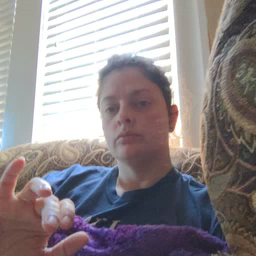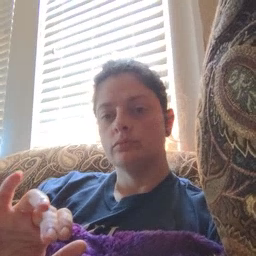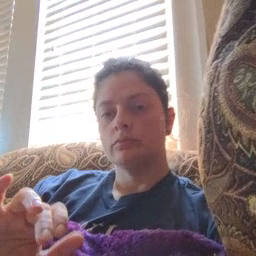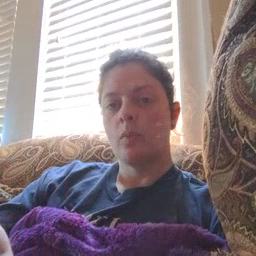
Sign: morning